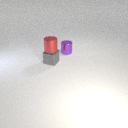
small gray metal cube in front of small purple metal cylinder